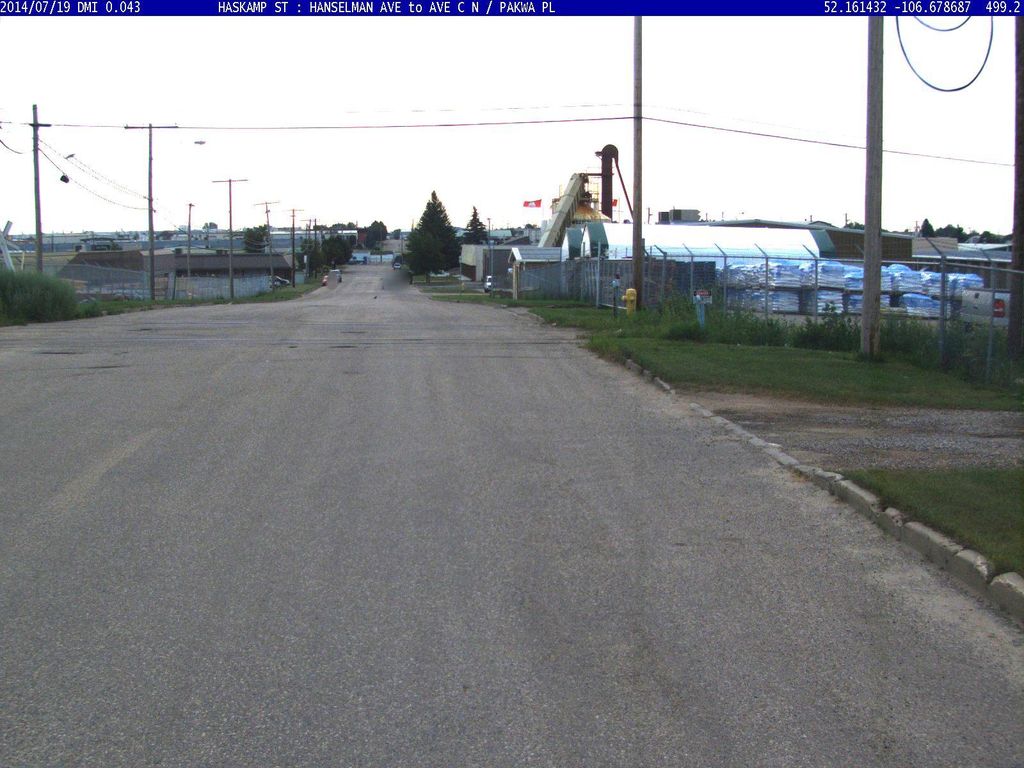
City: saskatoon